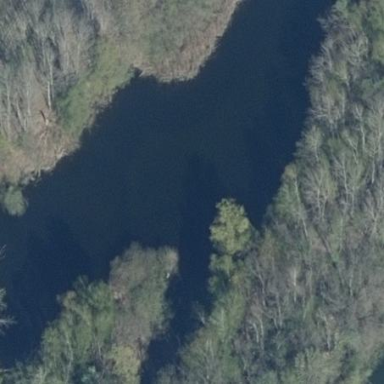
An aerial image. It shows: Serene pond surrounded by nature.